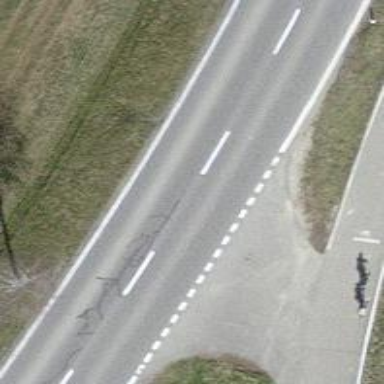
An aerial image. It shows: Asphalt track with grade1 tracktype.